Question: I've applied a background image to my ViewController:
'''
ParentViewController.View.BackgroundColor = UIColor.FromPatternImage (image)
'''
Now, when screen orientation gets changed it breakes my entire background thing, because that picture stays as it was. Of course I could just rotate the image in Photoshop and put it in my project, but my humble pride of software engineer revolted.
I've searched through many sources. I've tried objective-c samples. I find only a few in c#. I don't have any time to learn differences between UIKit and Core Graphics. I've tried 'CGContext.RotateCTM', I've tried to achieve that with 'CGAffineTransform.MakeRotation'. It doesn't work. I just need a simple thing to be done.
Apparently before using 'RotateCTM' or changing 'CGAffineTransform' you have to somehow define the pivotal point.
Please somebody show me a simple example, how it works.
Upd:
This is what I got so far:
'''
var image = new UIImage ("Images/background.jpg");
if (interfaceOrientation == UIInterfaceOrientation.LandscapeLeft) {
CGImage imageRef = image.CGImage;
var width = imageRef.Width;
var height = imageRef.Height;
CGImageAlphaInfo alphaInfo = imageRef.AlphaInfo;
CGColorSpace colorSpaceInfo = CGColorSpace.CreateDeviceRGB ();
CGBitmapContext bitmap =
new CGBitmapContext (IntPtr.Zero, width, height, imageRef.BitsPerComponent, imageRef.BytesPerRow, colorSpaceInfo, alphaInfo);
bitmap.TranslateCTM(0, imageRef.Height);
bitmap.RotateCTM((float)-1.5707f);
bitmap.DrawImage (new Rectangle (0, 0, height, width), imageRef);
image = UIImage.FromImage (bitmap.ToImage());
bitmap = null;
}
ParentViewController.View.BackgroundColor = UIColor.FromPatternImage (image);
'''
and as you can see it ain't no good, though it does rotate:

What am I missing?
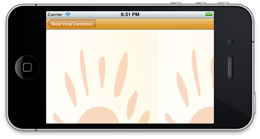
Answer: Add a 'UIImageView' as subview to your controller's view and load your image into that subview.
You might want to set the 'ContentMode' of the 'UIImageView' to 'ScaleFit' to make it resize.
Set the 'AutoresizingMask' of your 'UIImageView' to 'FlexibleWidth' and 'FlexibleHeight' and you should get the desired result and rotation (as long as your controller override 'ShouldAutorotateToOrientation()').
'''
var imageView = new UIImageView( UIImage.FromFile( pathToYourImage ) );
'''
EDIT SAMPLE CODE:
'''
using System;
using MonoTouch.Foundation;
using MonoTouch.UIKit;
namespace Rotate
{
[Register ("AppDelegate")]
public partial class AppDelegate : UIApplicationDelegate
{
// class-level declarations
UIWindow window;
public override bool FinishedLaunching (UIApplication app, NSDictionary options)
{
// create a new window instance based on the screen size
window = new UIWindow (UIScreen.MainScreen.Bounds);
window.RootViewController = new TestController();
// make the window visible
window.MakeKeyAndVisible ();
return true;
}
}
public class TestController : UIViewController
{
public TestController() : base()
{
}
public override void LoadView ()
{
base.LoadView ();
this.imgView = new UIImageView(UIImage.FromFile("img.png"));
imgView.Frame = new System.Drawing.RectangleF(0, 0, 300, 300);
this.imgView.ContentMode = UIViewContentMode.ScaleAspectFit;
this.imgView.AutoresizingMask = UIViewAutoresizing.FlexibleLeftMargin | UIViewAutoresizing.FlexibleRightMargin | UIViewAutoresizing.FlexibleTopMargin | UIViewAutoresizing.FlexibleBottomMargin;
this.View.AddSubview(this.imgView);
}
private UIImageView imgView;
public override void ViewWillAppear (bool animated)
{
this.imgView.Center = new System.Drawing.PointF(this.View.Bounds.Width / 2, this.View.Bounds.Height / 2);
base.ViewWillAppear (animated);
}
public override bool ShouldAutorotateToInterfaceOrientation (UIInterfaceOrientation toInterfaceOrientation)
{
return true;
}
}
}
'''